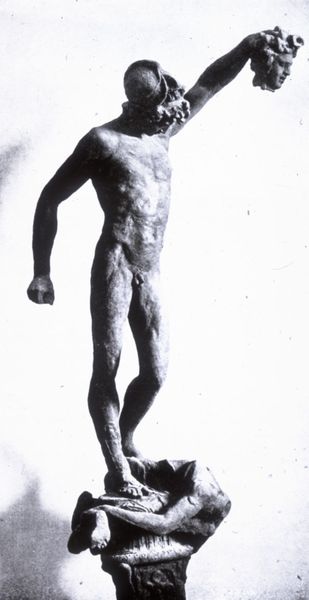
Titel: Perseus (Wachsmodell)
Künstler: Benvenuto Cellini
Institution: Florenz, Bargello
Schlagwörter: akt, fuß, held, kopf, kämpfer, körper, mann, nackt, weiß, frau, schwarz, säule, tuch, alt, arm, geköpft, halten, köpfen, leiche, mensch, mord, sockel, stehen, tod, tot, toter, figur, locken, skulptur, statue, beine, liegen, wüste, büste, bronze, foto, bad, penis, denkmal, fus, faust, helm, kunst, sieg, kapitell, dramatisch, griechisch, krieger, medusa, david, mörder, trophäe, grausam, abgeschlagen, äule, goliath, hlaten, socel, sw, abgeschlagener kopf